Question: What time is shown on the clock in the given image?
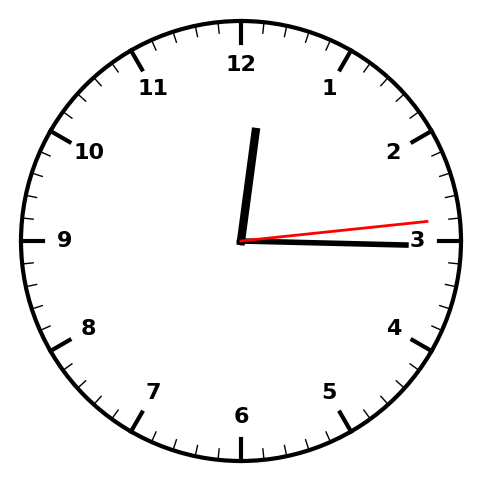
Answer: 12:15:14